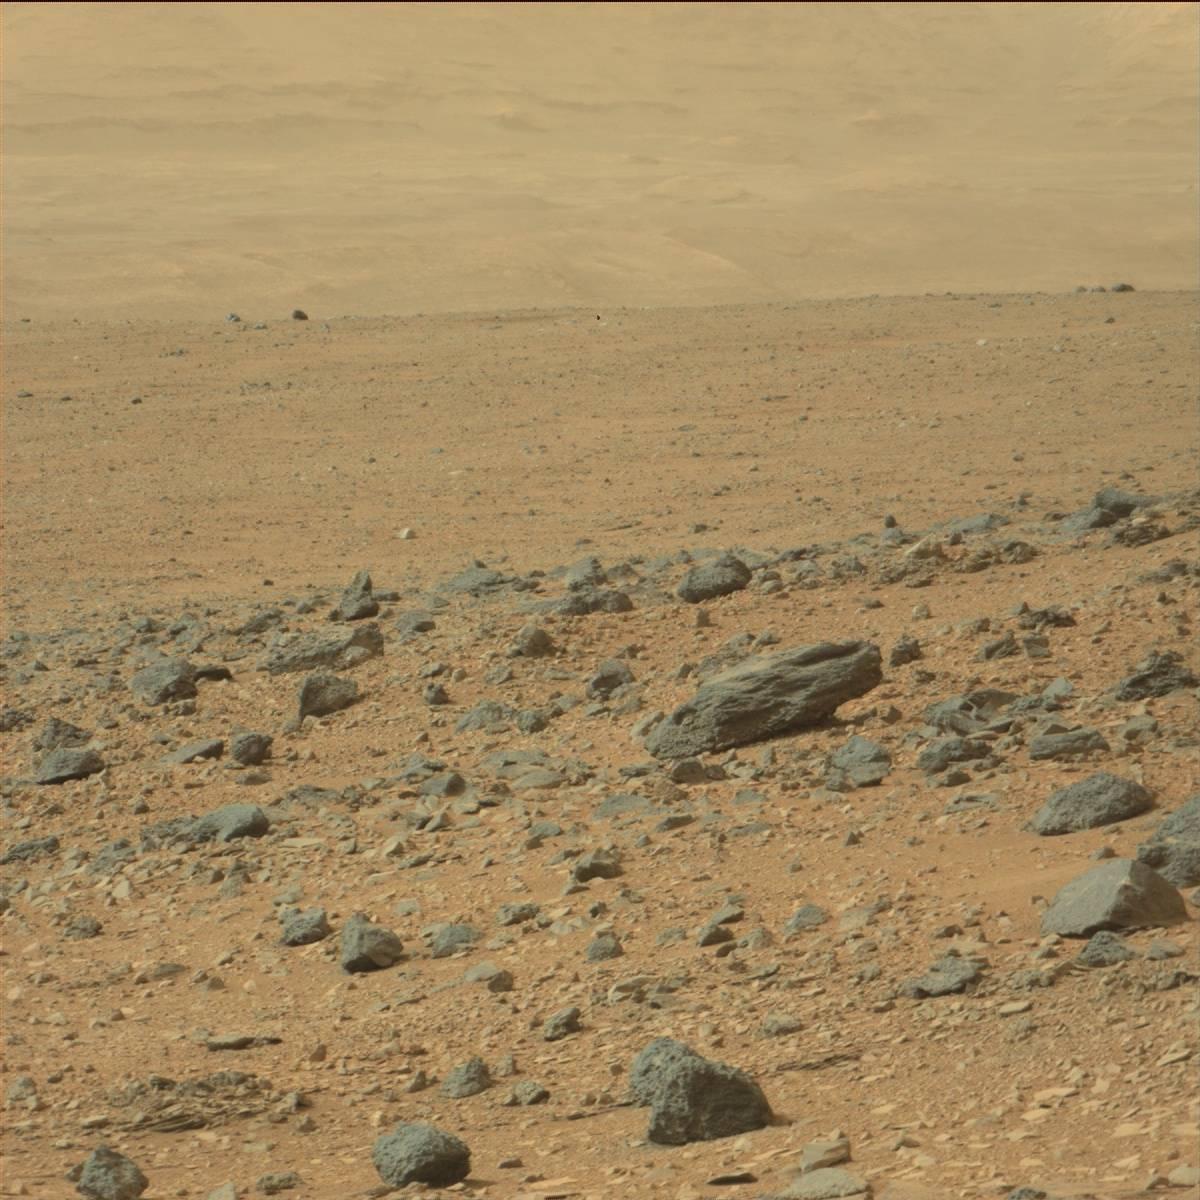
Terrain classes present: Bedrock, Ridge, Rock, Sand / Soil